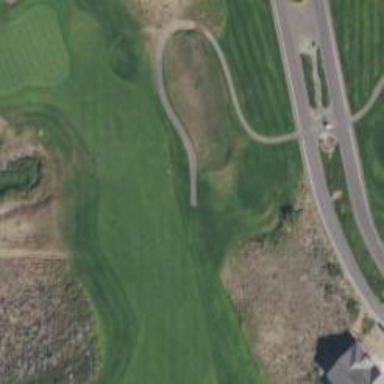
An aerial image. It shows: Service road used as golf cart path.